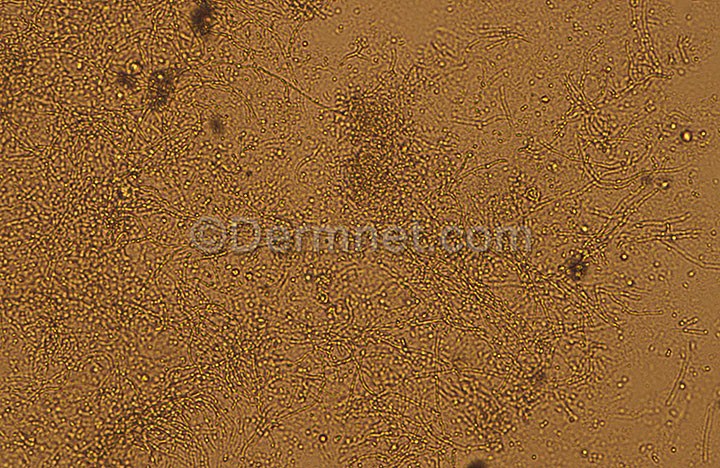
Disease: Tinea Ringworm Candidiasis and other Fungal Infections